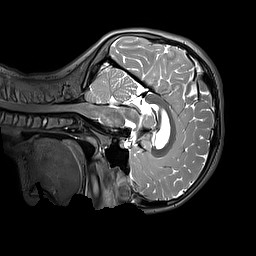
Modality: T2w
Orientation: sagittal
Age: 11
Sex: female
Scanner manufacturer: siemens
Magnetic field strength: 3 T
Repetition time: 3.2 s
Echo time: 0.408 s